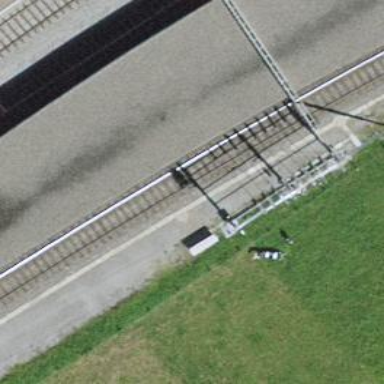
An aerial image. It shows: Public transport stop position along the railway.